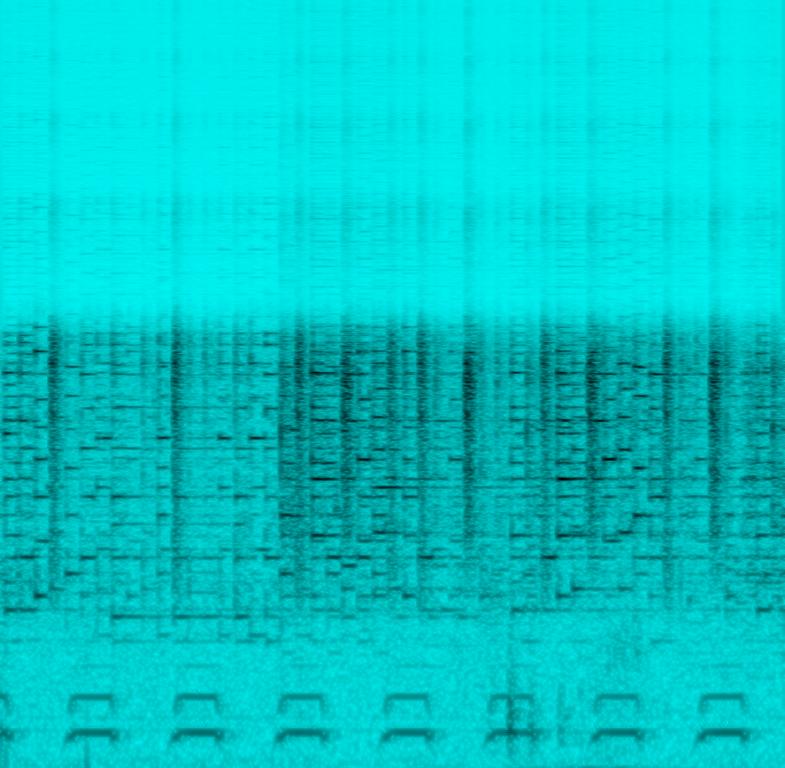
This song is an electronic instrumental. The audio quality is poor so the music is incoherent. The song has an electronic harmony, slick drumming, dissonant buzzing and bubbling sound.